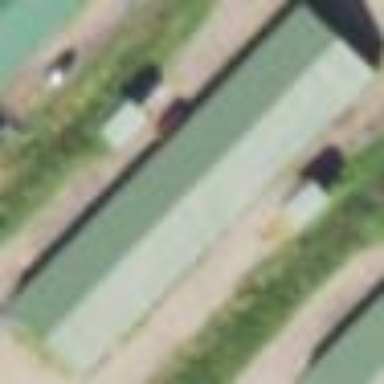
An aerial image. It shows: Stable building.